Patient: sex M, age 45
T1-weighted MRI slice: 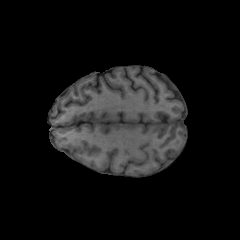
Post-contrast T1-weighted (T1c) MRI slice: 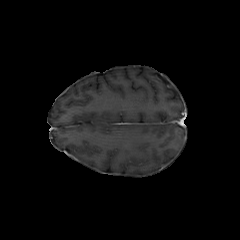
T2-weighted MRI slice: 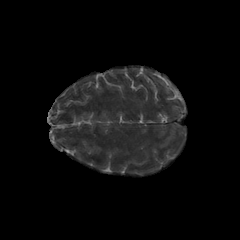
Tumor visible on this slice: no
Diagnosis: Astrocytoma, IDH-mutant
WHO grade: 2